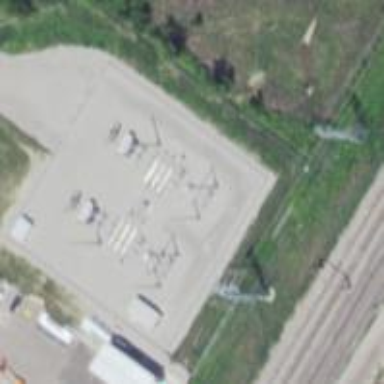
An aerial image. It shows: Switch for power supply.